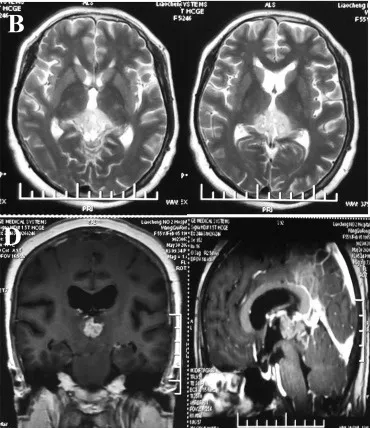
T2-FLAIR weighted,enhanced axial, coronal.
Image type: radiology (mri)